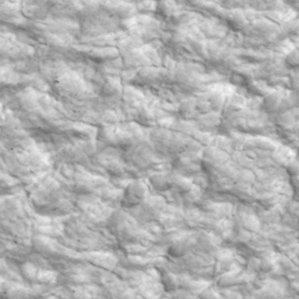
Label: non_frost